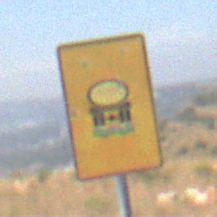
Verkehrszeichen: FahrzeugeMitWassergefaehrdenderLadungOhnePfeilsymbol
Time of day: Midday
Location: Outdoor (Nature)
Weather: PartlyCloudy
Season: NotSpecified
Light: Natural